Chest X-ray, PA view. Patient: 65 years old, sex M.
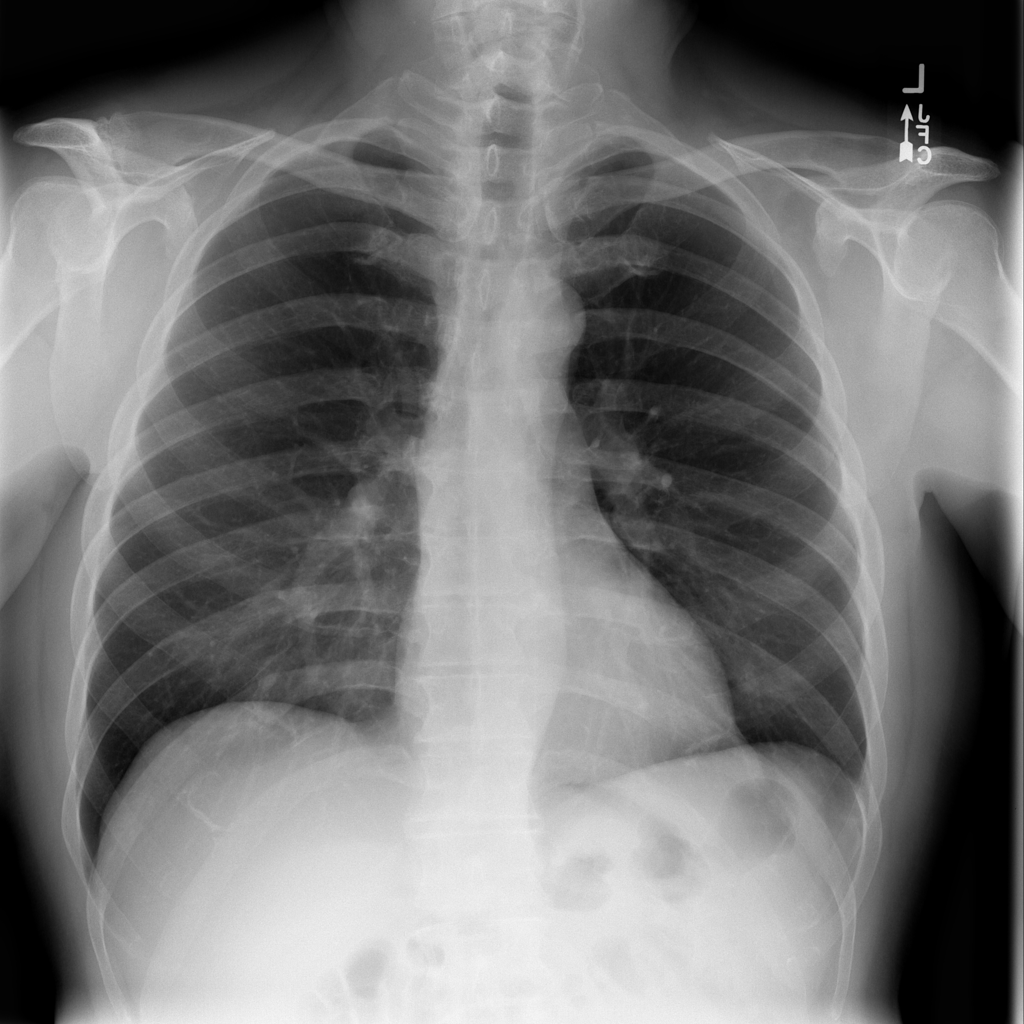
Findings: No Finding